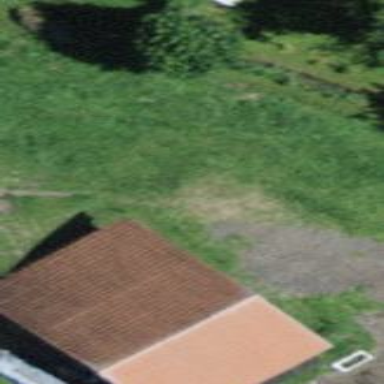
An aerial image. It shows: Rural barn.